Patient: sex M, age 60
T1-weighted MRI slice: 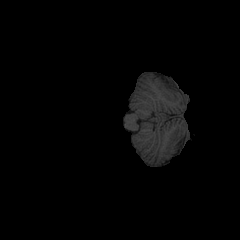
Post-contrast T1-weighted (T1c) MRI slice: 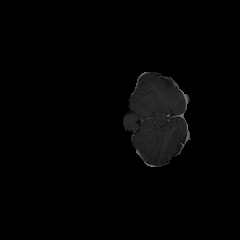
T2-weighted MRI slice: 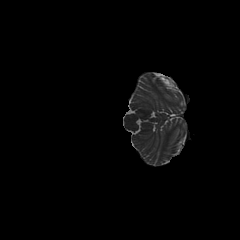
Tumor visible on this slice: no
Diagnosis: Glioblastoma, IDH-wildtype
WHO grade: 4